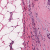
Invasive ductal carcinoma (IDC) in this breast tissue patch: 1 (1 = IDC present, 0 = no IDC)